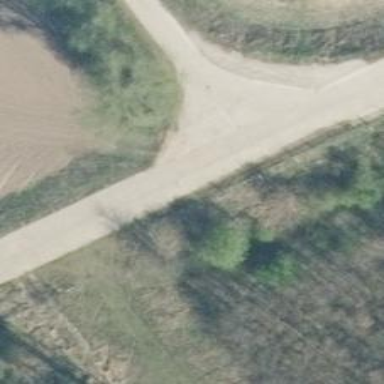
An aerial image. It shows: Unclassified road with concrete surface of grade1 tracktype.